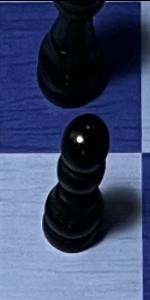
Label: Pawn_Black